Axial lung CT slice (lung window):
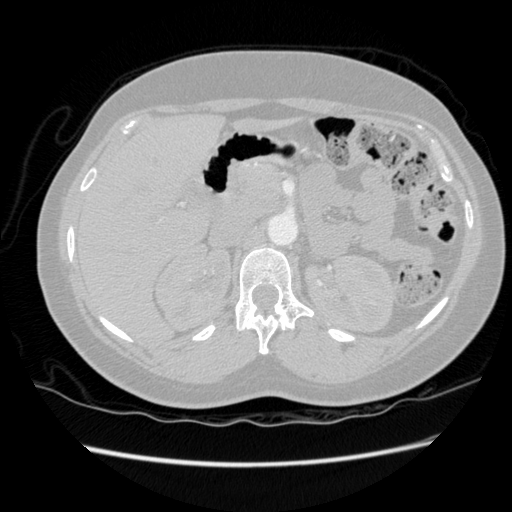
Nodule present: no